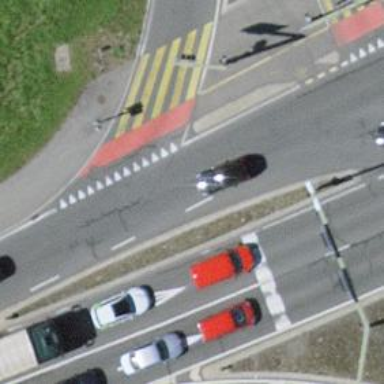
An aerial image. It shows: Cycleway with surface crossing.